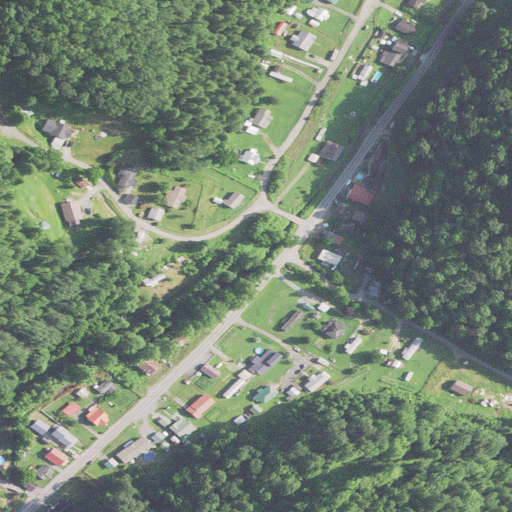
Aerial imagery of valley in West Virginia named Toler Hollow containing deciduous forest, low intensity development, medium intensity development, open development, evergreen forest, grassland, and mixed forest